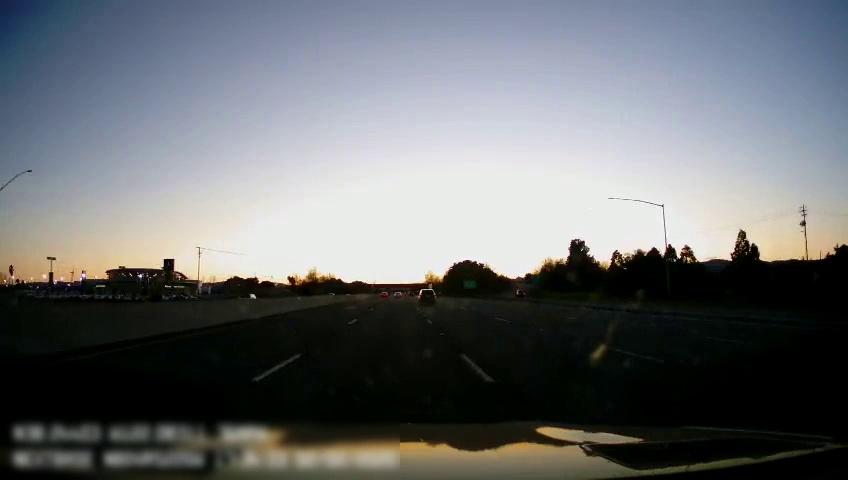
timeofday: Day
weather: Sunny
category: Drivable Space
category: Vehicles | Truck
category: Vehicles | SUV
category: Vehicles | SUV
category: Lanes | Current Lane
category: Lanes | Alternate Lane
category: Lanes | Alternate Lane
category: Lanes | Current Lane
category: Lanes | Alternate Lane
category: Lanes | Alternate Lane
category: Traffic | Signs